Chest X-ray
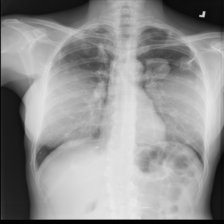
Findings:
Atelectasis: negative
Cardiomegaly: negative
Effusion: negative
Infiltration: negative
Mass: positive
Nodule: positive
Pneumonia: negative
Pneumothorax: negative
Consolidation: negative
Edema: negative
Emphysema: negative
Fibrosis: negative
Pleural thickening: positive
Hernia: negative